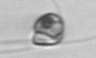
Label: flagellate_morphotype1